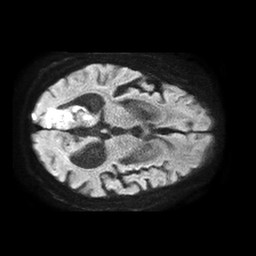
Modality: TRACE
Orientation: axial
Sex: male
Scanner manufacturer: philips
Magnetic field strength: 1.5 T
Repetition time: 4.6 s
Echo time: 0.08517 s